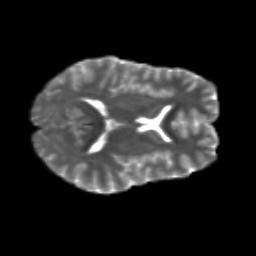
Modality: T2w
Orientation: axial
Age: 20
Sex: male
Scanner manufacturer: siemens
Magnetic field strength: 3 T
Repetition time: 8.8 s
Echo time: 0.085 s